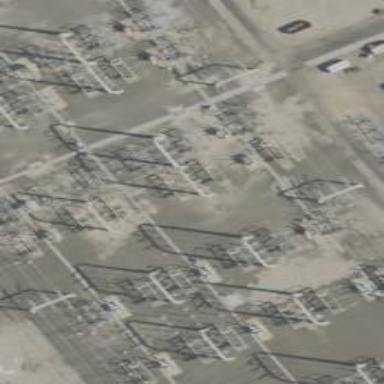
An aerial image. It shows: Switch used for power control.